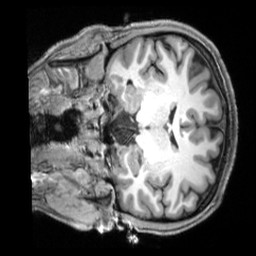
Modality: T1w
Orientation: coronal
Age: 30
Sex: female
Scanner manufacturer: siemens
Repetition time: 2.3 s
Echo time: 0.00229 s